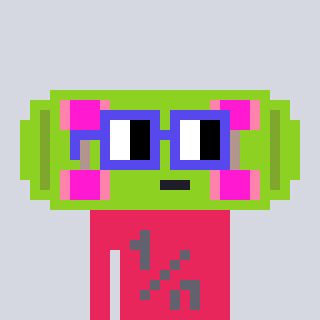
a pixel art character with square blue glasses, a skateboard-shaped head and a redpinkish-colored body on a cool background